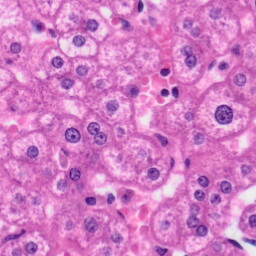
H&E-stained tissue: Liver